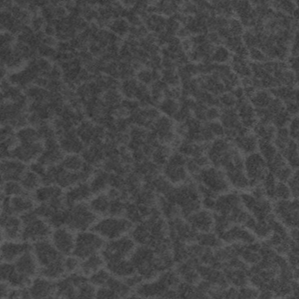
Label: frost